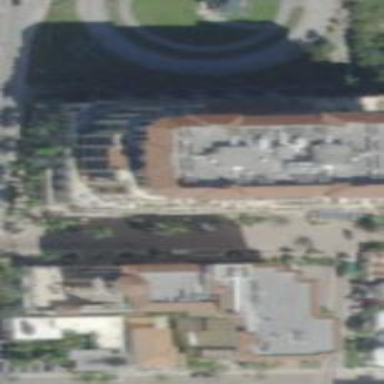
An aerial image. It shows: Hotel building.